Question: I have the requirement to select/map only a few of datasources for each of my applications, by first selecting the application on the left then the mapped/selected (few) datasources on the right (see screenshot).
I often have such a scenario as a business requirement, however I wasn't able to come up with a good solution to model this using WPF bindings.
Given the following code:
'''
class DataSource
{
public DataSource(string name)
{
Name = name;
}
public string Name { get; private set; }
}
class SoftwareSolution
{
public SoftwareSolution(string name)
{
Name = name;
this.DataSources = new ObservableCollection<DataSource>();
}
public string Name { get; private set; }
public ObservableCollection<DataSource> DataSources { get; private set; }
}
class MainWindowViewModel
{
public MainWindowViewModel()
{
this.SoftwareSolutions = new ObservableCollection<SoftwareSolution>();
this.SoftwareSolutions.Add(new SoftwareSolution("Software 1"));
this.SoftwareSolutions.Add(new SoftwareSolution("Software 2"));
this.SoftwareSolutions.Add(new SoftwareSolution("Software 3"));
this.AllAvailableDatasources = new ObservableCollection<DataSource>();
this.AllAvailableDatasources.Add(new DataSource("SQL Server"));
this.AllAvailableDatasources.Add(new DataSource("Oracle"));
this.AllAvailableDatasources.Add(new DataSource("DB2"));
this.AllAvailableDatasources.Add(new DataSource("MySQL"));
}
public ObservableCollection<DataSource> AllAvailableDatasources { get; private set; }
public ObservableCollection<SoftwareSolution> SoftwareSolutions { get; private set; }
}
'''
'''
<Grid>
<Grid.ColumnDefinitions>
<ColumnDefinition Width="1*"/>
<ColumnDefinition Width="1*"/>
</Grid.ColumnDefinitions>
<TextBlock Text="Application" />
<ListBox Margin="0,25,5,0" VerticalAlignment="Stretch" ItemsSource="{Binding SoftwareSolutions}" DisplayMemberPath="Name" />
<TextBlock Grid.Column="1" Text="DataSources" />
<ListBox Grid.Column="1" Margin="0,25,0,0" VerticalAlignment="Stretch" ItemsSource="{Binding AllAvailableDatasources}">
<ListBox.ItemTemplate>
<DataTemplate>
<DockPanel>
<!-- how should I bind this checkbox? -->
<CheckBox DockPanel.Dock="Left" />
<TextBlock DockPanel.Dock="Left" Text="{Binding Name}" Margin="5,0,0,0" />
</DockPanel>
</DataTemplate>
</ListBox.ItemTemplate>
</ListBox>
</Grid>
'''

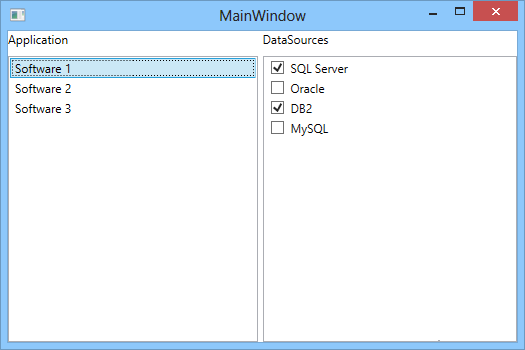
Answer: You need a 'DataSourceVM' which has a 'DataSource' and an 'IsSelected' property. Each 'SoftwareSolution' has its own collection of 'DataSourceVMs', and the checkboxes are bound to 'IsSelected'.
'''
public SoftwareSolution(string name, IEnumerable<DataSource> dataSources)
{
Name = name;
this.DataSources = new ObservableCollection<DataSourceVM>(dataSource.Select(x => new DataSourceVM(x));
}
'''